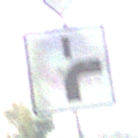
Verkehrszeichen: VerlaufVorfahrtsstrasse8
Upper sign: Vorfahrtsstrasse
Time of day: SunriseSunset
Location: Outdoor (Suburban)
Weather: PartlyCloudy
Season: NotSpecified
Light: Natural